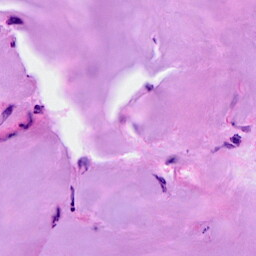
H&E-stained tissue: Breast